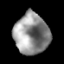
Tissue: lung
Cell type: T cells
Senescence score: 0.2252
Nuclear area (px): 1396
Mean DAPI intensity: 144.896